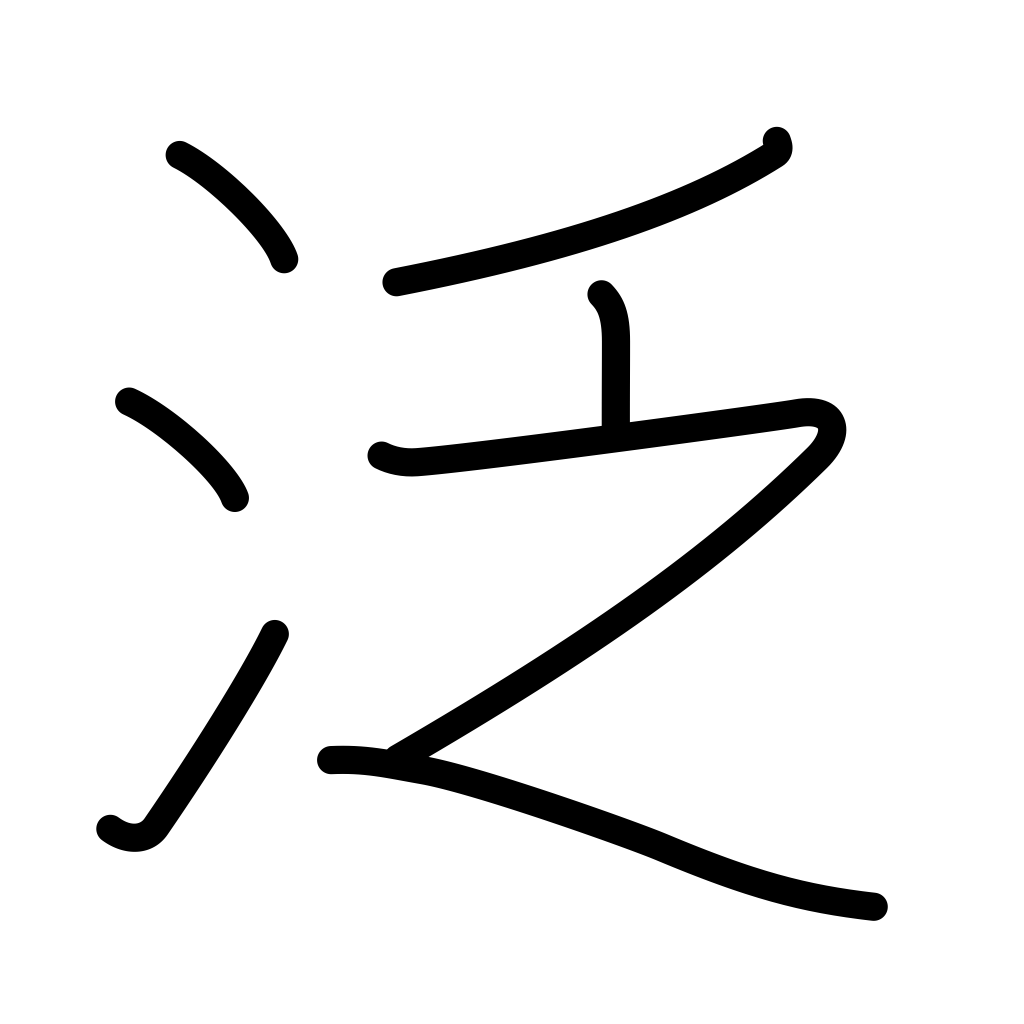
Meaning: to drift, float, careless, reckless